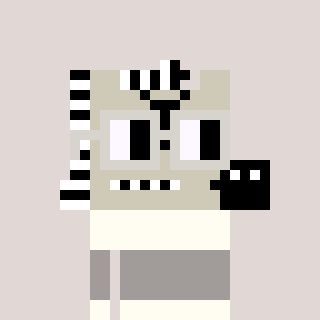
a pixel art character with square light gray glasses, a zebra-shaped head and a grayscale-colored body on a warm background